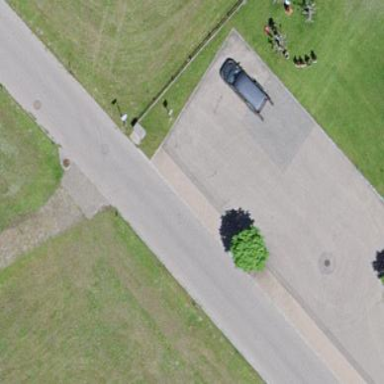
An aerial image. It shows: Parking area with asphalt surface.